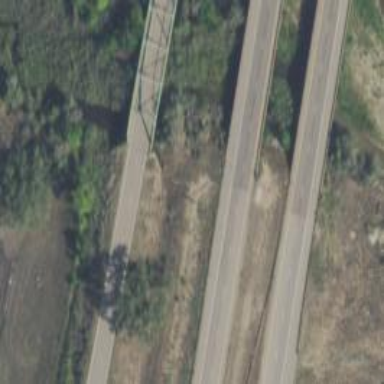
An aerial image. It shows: Secondary road with asphalt surface running over truss bridge. The bridge structure is identified as the Colorado River Steel Bridge OC.